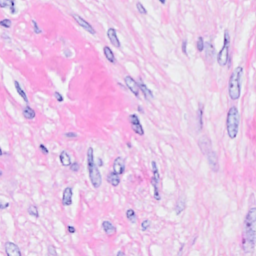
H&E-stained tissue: Breast